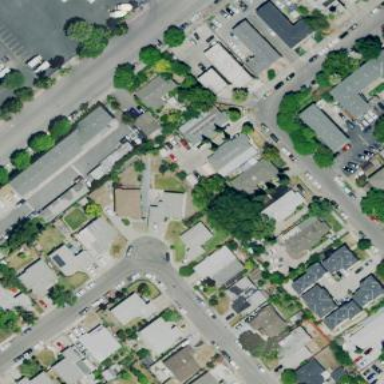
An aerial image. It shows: Paved sidewalk that serves as footway.